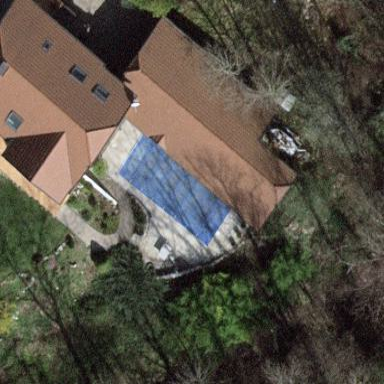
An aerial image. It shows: Swimming pool located in leisure land.